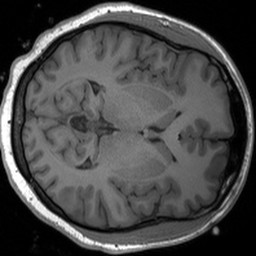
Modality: T1w
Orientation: axial
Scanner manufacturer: siemens
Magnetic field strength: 3 T
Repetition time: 1.54 s
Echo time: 0.00234 s